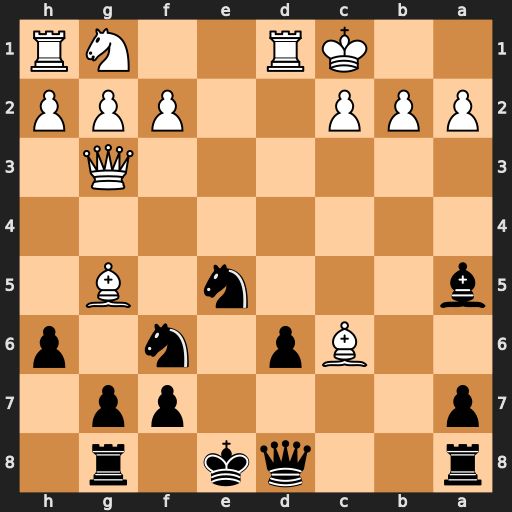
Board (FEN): r2qk1r1/p4pp1/2Bp1n1p/b3n1B1/8/6Q1/PPP2PPP/2KR2NR
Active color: b
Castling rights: q
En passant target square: -
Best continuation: Nxc6 Rxd6 Qe7